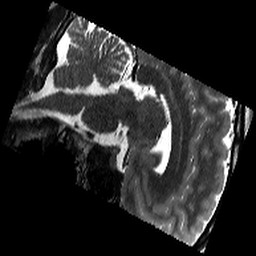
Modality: T2w
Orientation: sagittal